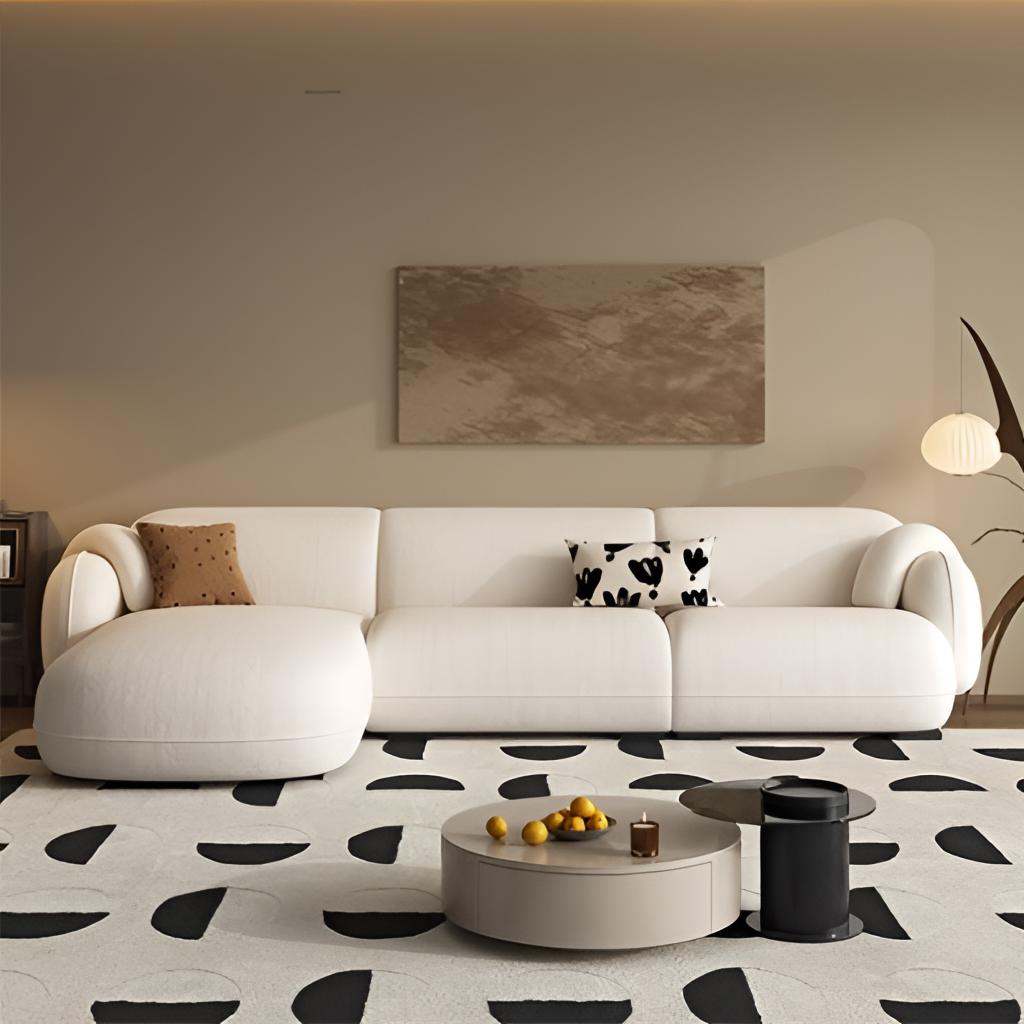
living room, ivory fabric sofa, wood flooring, with plank pattern, modern, paint wallpaper, with solid pattern